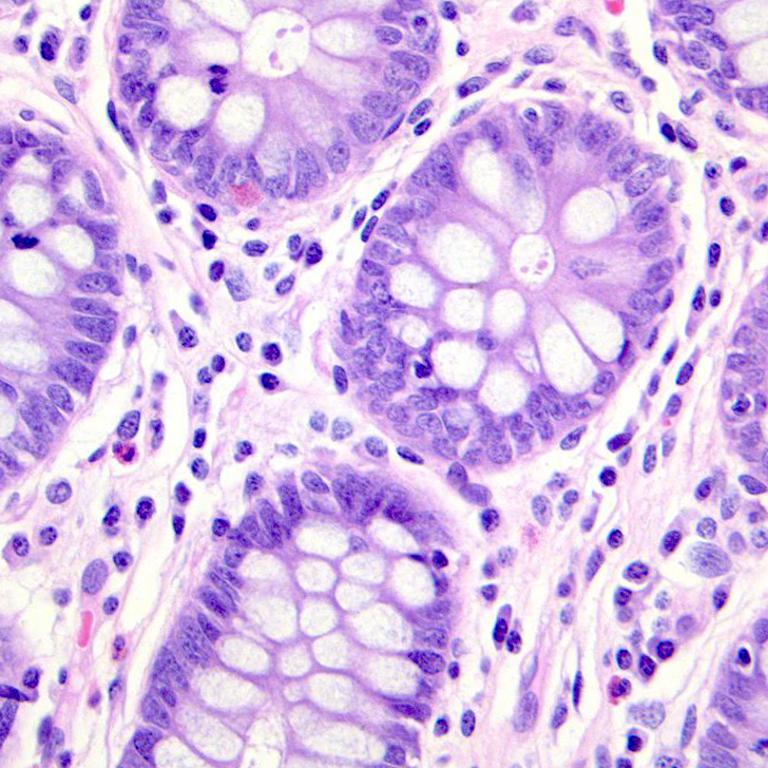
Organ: colon
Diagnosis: benign